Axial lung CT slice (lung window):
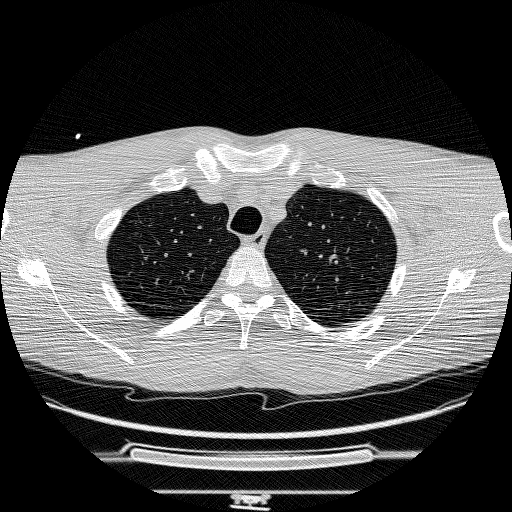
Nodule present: no